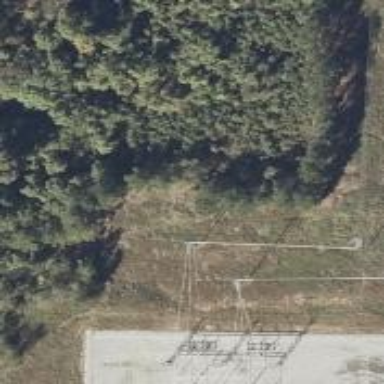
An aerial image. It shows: Power pole.